Question: I have 3 Categorybars, each bar present a List view. I got an issue from Nokia that "Whenever accessing a new view, even if it was visited earlier, the content must not be already scrolled. The user must view the content from the top of the list."
My situation now is when I scroll list in the 1st category bar to some position(like 6th position), then go to the 2nd category bar, then go back to the 1st category bar again, the list is still at the 6th position.
From my understanding, I have to keep the view of content from the top of the list. How can I do that? Do you have any suggestion?

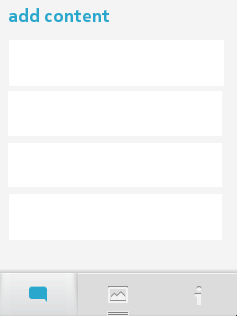
Answer: Try to get the first element of the list focused, using setSelectedItem of the list or something like that, when you load the view.